Brain MRI, t2w sequence, axial 2D slice.
Patient: age 30, sex M, weight 78 kg, height 1.78 m
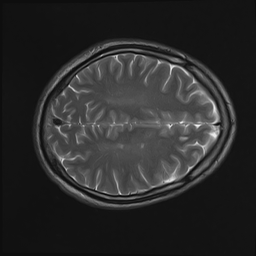